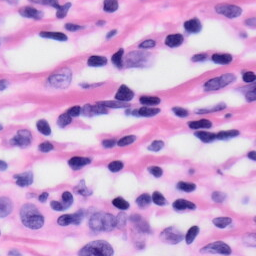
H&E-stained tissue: Skin